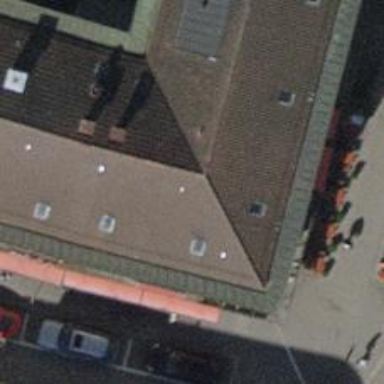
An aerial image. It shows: Restaurant.